Chest X-ray:
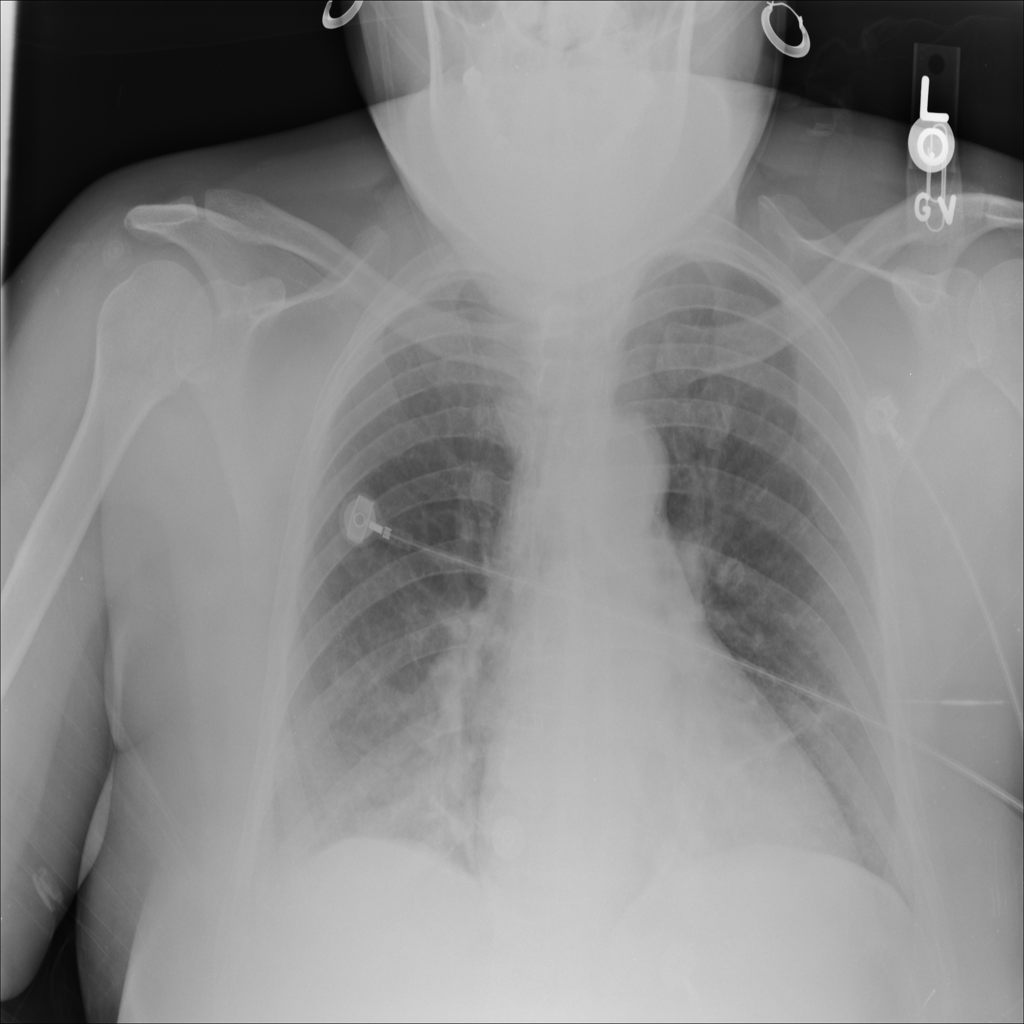
Findings: Consolidation, Effusion
No abnormal finding: no